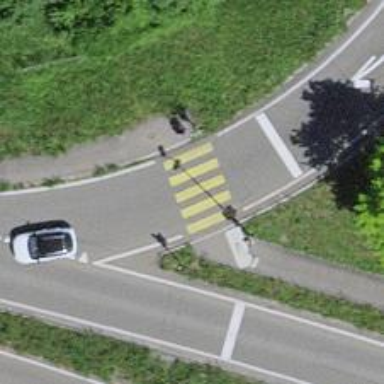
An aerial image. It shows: Road crossing with traffic signals.